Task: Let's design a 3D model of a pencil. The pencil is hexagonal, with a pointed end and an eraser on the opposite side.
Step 105:
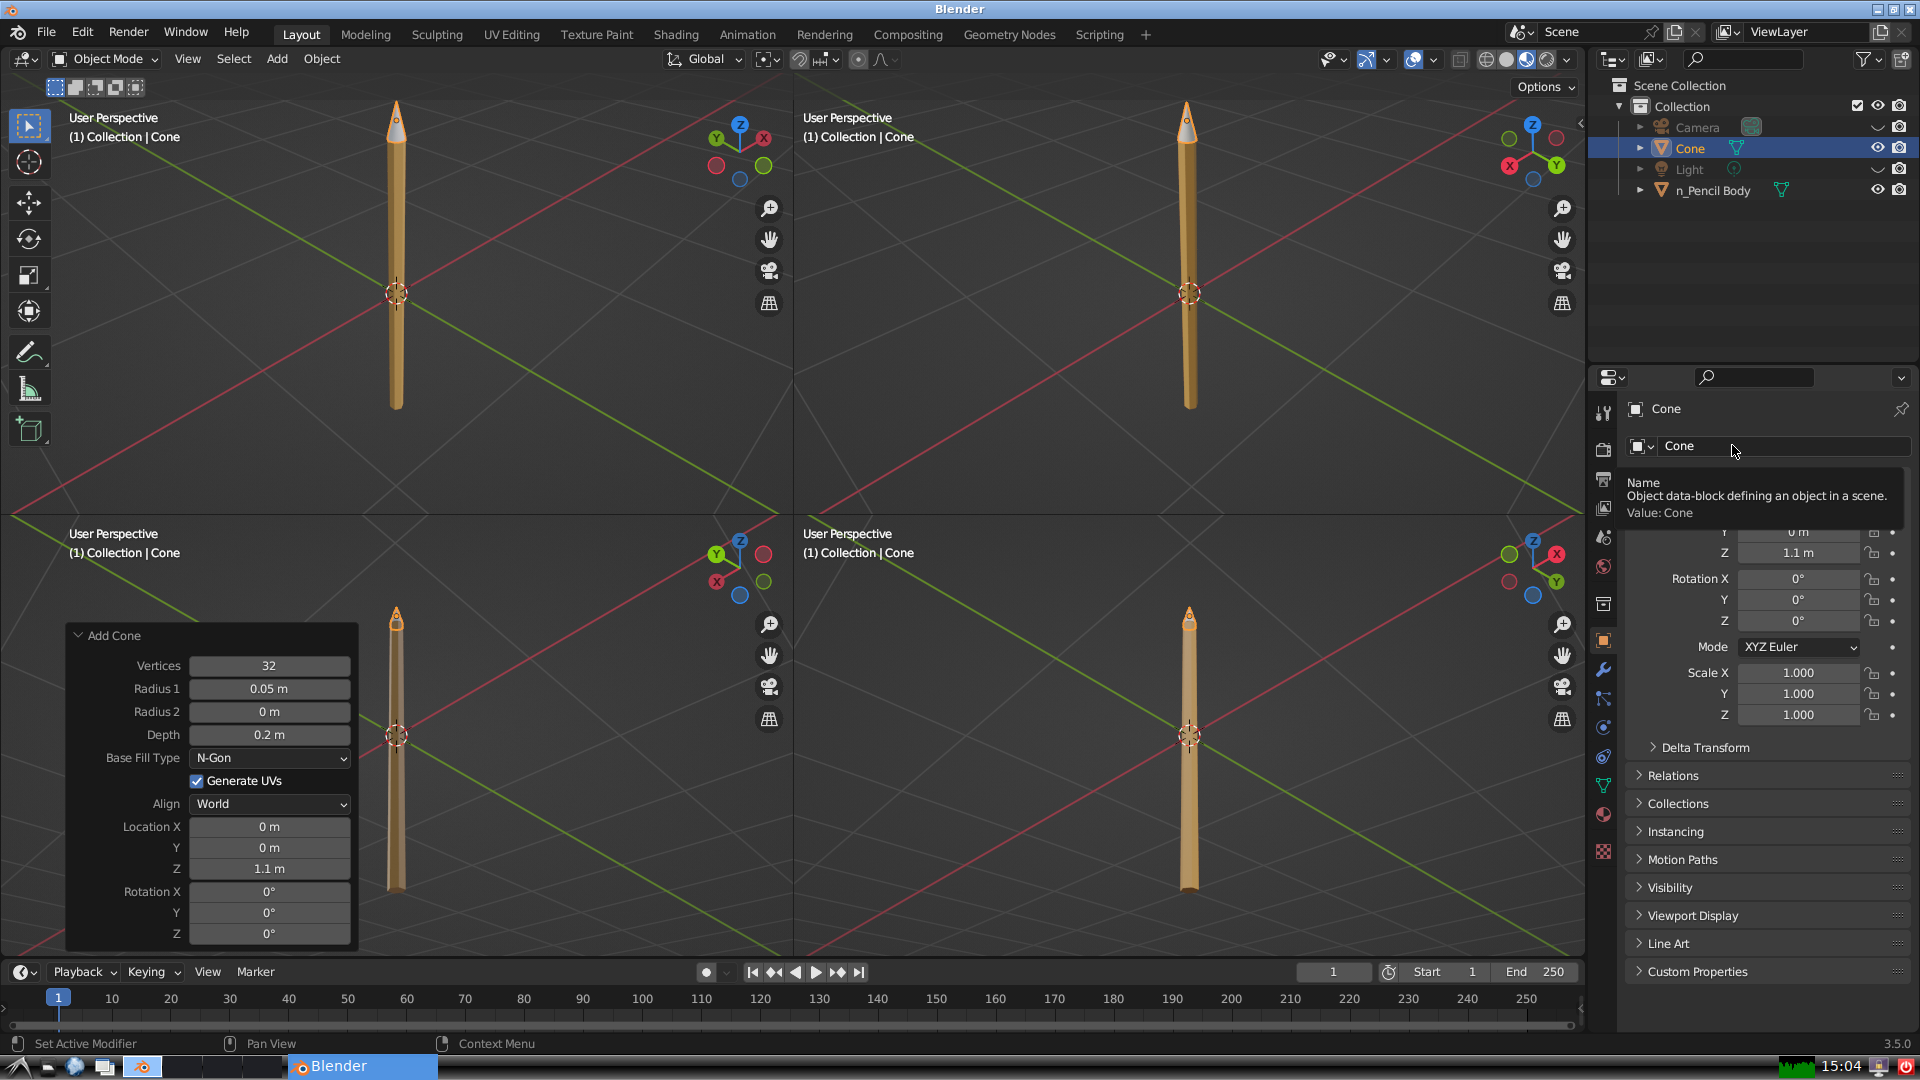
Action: click: no